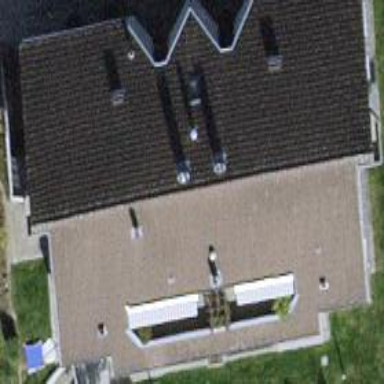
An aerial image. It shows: Building with tiled roof.